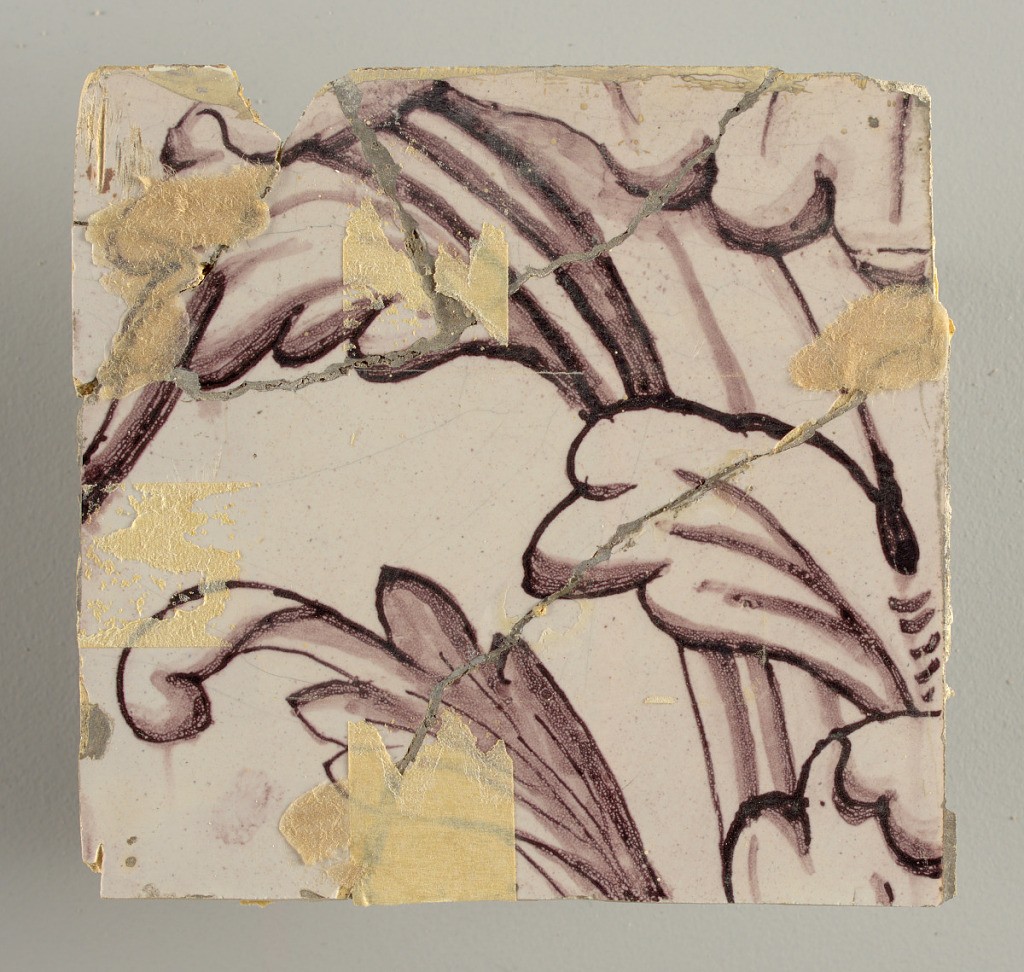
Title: Wall facing
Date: ca. 1725
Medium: tin-glazed earthenware, underglaze
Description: Two vertical rectangles, twenty-three tiles high.  A) Nine tiles wide at top; seven tiles wide at bottom.  B) Ten and one-half tiles wide.

Arabesque design of foliage.  A) with centered figure of Justice under a canopy.  B) with centered urn.